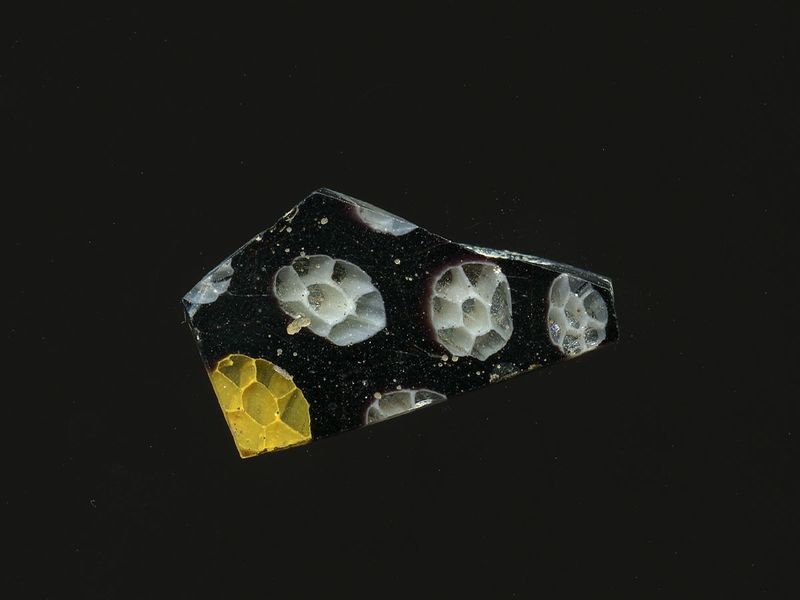
Titel: Fragment eines Gefäßes
Standort: Hamburg
Institution: Museum für Kunst und Gewerbe Hamburg
Schlagwörter: glas, antike, technik, fragment, kaiserzeit, aufbewahrung, blumenornamente, schankgeschirr, gefäß, behälter, frühe kaiserzeit, prinzipat, römische, millefiori, mittlere, späte